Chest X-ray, PA view. Patient: 33 years old, sex M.
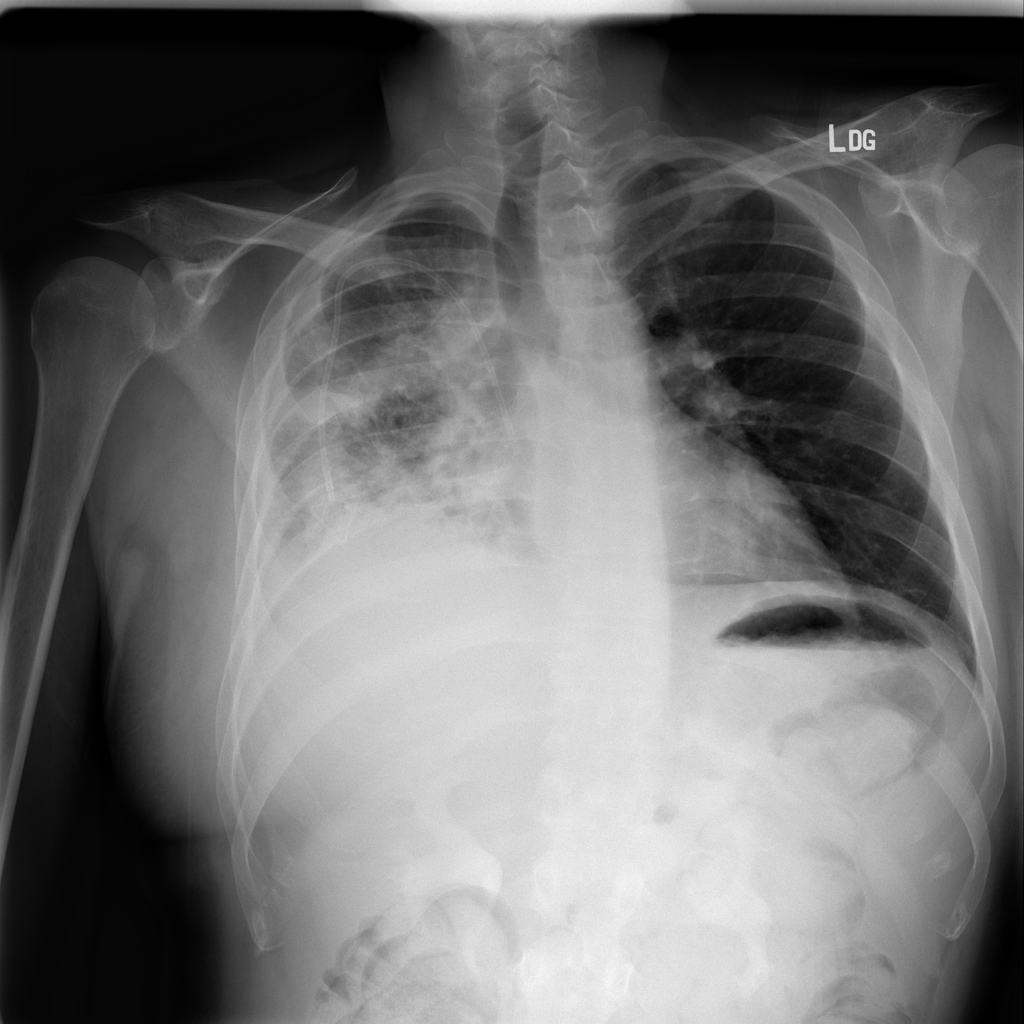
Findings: Effusion